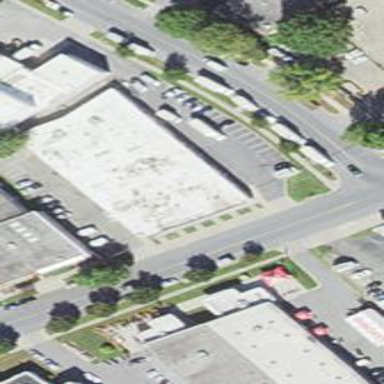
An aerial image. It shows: Commercial building.